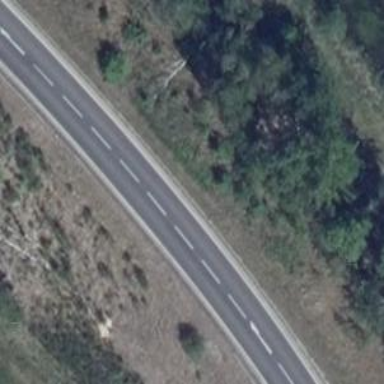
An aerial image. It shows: Secondary road with asphalt surface.